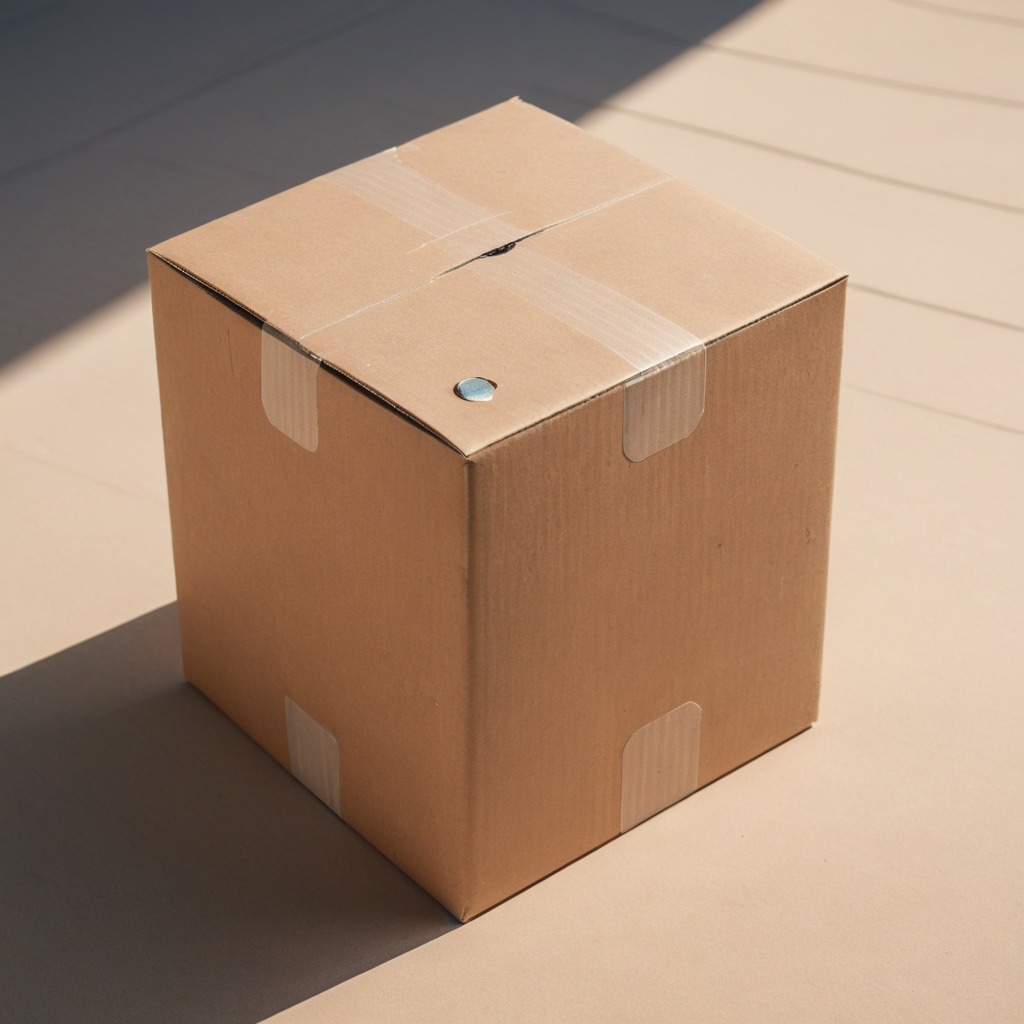
A flat metal washer lying on a clean dry cardboard box surface in an outdoor workshop during daytime bright natural light soft shadows slightly creased but